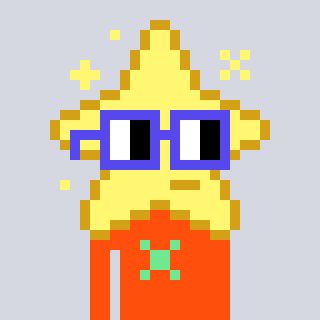
a pixel art character with square blue glasses, a star-shaped head and a orange-colored body on a cool background